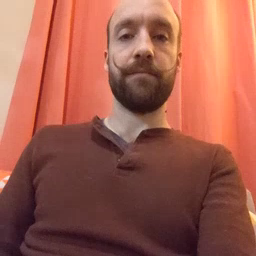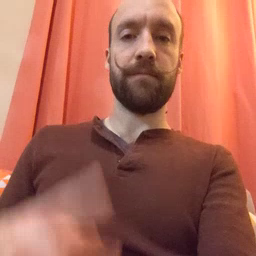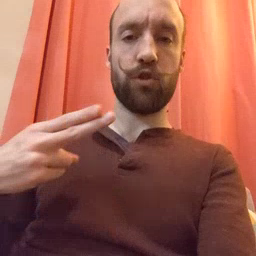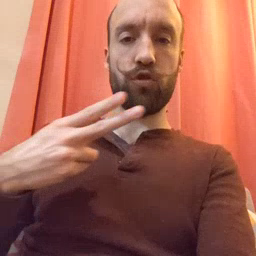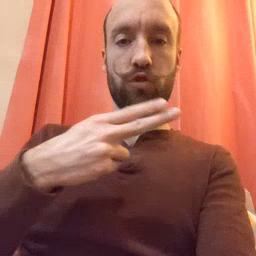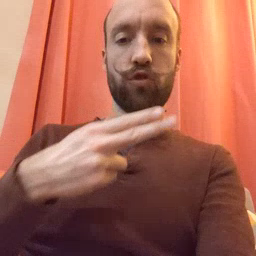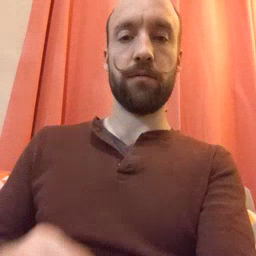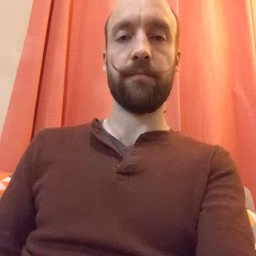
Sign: scissors